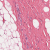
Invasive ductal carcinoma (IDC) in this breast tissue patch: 0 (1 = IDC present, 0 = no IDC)